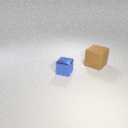
small blue metal cube in front of large brown rubber cube